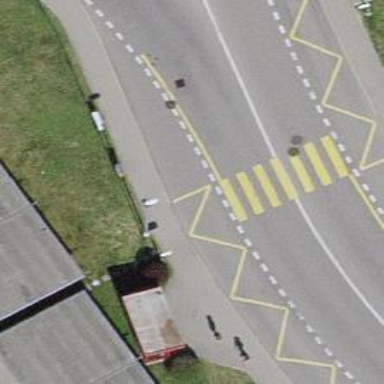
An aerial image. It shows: Sidewalk leading to platform for public transport.